【题型】证明题　【知识点】立体几何　【难度】medium
如图，在三棱锥$P-ABC$中，$AB=AC$，$D$为$BC$的中点，$P$在底面的投影$O$落在线段$AD$上。

(1) 证明：$AP\perp BC$；
(2) 若$BC=8$，$PO=4$，$AO=3$，$OD=2$，$M$在线段$AP$上，且满足平面$AMC\perp$平面$BMC$，求直线$BM$与直线$CP$夹角的余弦值。
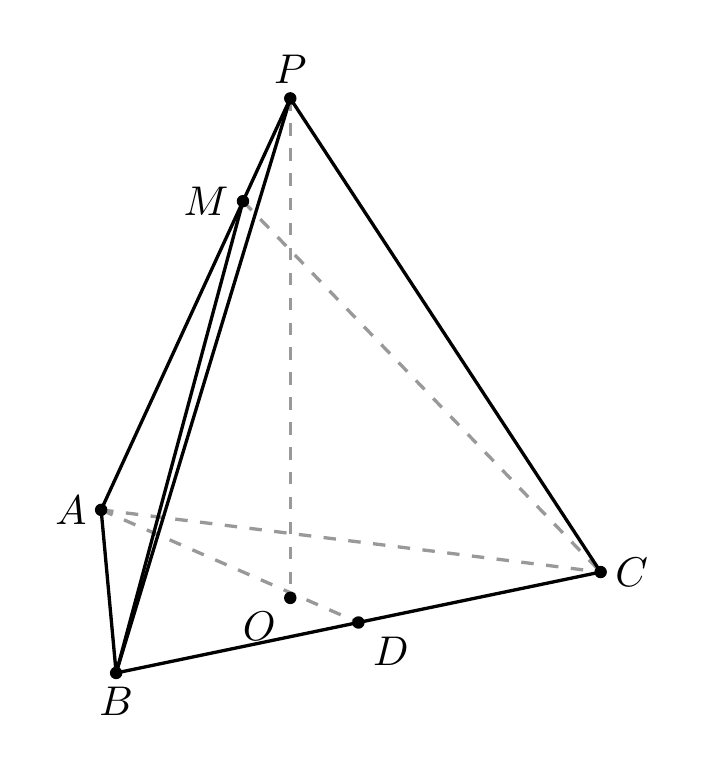
【解答】
\textbf{【解】}
(1) 因为$AB=AC$，$D$为$BC$的中点，所以$AD\perp BC$。又$PO\perp$平面$ABC$，$BC\subset$平面$ABC$，故$PO\perp BC$。
因为$PO\cap AD=O$，$PO,AD\subset$平面$APO$，于是$BC\perp$平面$APO$。又$AP\subset$平面$APO$，从而$AP\perp BC$。

---

(2) **法1：** 以$O$为坐标原点，以射线$OD$为$x$轴正半轴，射线$OP$为$z$轴正半轴建立空间直角坐标系$O-xyz$。
则$O(0,0,0)$，$A(0,-3,0)$，$B(4,2,0)$，$C(-4,2,0)$，$P(0,0,4)$。
于是$\overrightarrow{AP}=(0,3,4)$，$\overrightarrow{BC}=(-8,0,0)$。
令$\overrightarrow{AM}=\lambda\overrightarrow{AP}=(0,3\lambda,4\lambda)$，所以$M(0,3\lambda-3,4\lambda)$。又因为$\overrightarrow{AC}=(-4,5,0)$，
设面$AMC$的法向量为$\vec{m}=(x,y,z)$，所以
\[
\begin{cases}
-4x+5y=0 \\
3\lambda y+4\lambda z=0
\end{cases}
\]
所以$\vec{m}=(5,4,-3)$。
又$\overrightarrow{BC}=(-8,0,0)$，$\overrightarrow{BA}=(-4,-5,0)$，所以$\overrightarrow{BM}=\overrightarrow{BA}+\overrightarrow{AM}=(-4,3\lambda-5,4\lambda)$。
设面$BMC$的法向量为$\vec{n}=(x,y,z)$，所以
\[
\begin{cases}
8x=0 \\
-4x+(3\lambda-5)y+4\lambda z=0
\end{cases}
\]
所以$\vec{n}=(0,4\lambda,5-3\lambda)$。
根据$AMC\perp$平面$BMC$，即$\vec{m}\cdot\vec{n}=0$，所以$\lambda=\frac{3}{5}$。
所以$\overrightarrow{AM}=\frac{3}{5}\overrightarrow{AP}$，$\overrightarrow{BM}=\overrightarrow{BA}+\frac{3}{5}\overrightarrow{AP}=\left(-4,-\frac{16}{5},\frac{12}{5}\right)$，$\overrightarrow{CP}=(4,-2,4)$。
$\overrightarrow{BM}\cdot\overrightarrow{CP}=0$，所以$CP\perp BM$，得所成角为90度，余弦值为0。

---

**法2：** 几何法
作$BM\perp AP$，垂足为$M$。连$CM$，由三角形全等得$MC\perp PA$，$MC\cap MB=M$，$MC,MB\subset$平面$BMC$，
得$PA\perp$平面$BMC$，$PA\subset$平面$AMC$，从而平面$AMC\perp$平面$BMC$。

在$\text{Rt}\triangle POA$中，$PA^2=AO^2+OP^2=25$，得$AO=3$。
在$\text{Rt}\triangle ADB$中，$AB^2=AD^2+BD^2=41$，得$AB=\sqrt{41}$。
在$\text{Rt}\triangle POD$中，$PD^2=PO^2+OD^2$。
在$\text{Rt}\triangle PDB$中，$PB^2=PD^2+BD^2$，所以$PB^2=PO^2+OD^2+BD^2=36$，得$PB=6$。
又$\cos\angle BPA=\frac{PA^2+PB^2-AB^2}{2PA\cdot PB}=\frac{1}{3}$，从而$\sin\angle BPA=\frac{2\sqrt{2}}{3}$，故$BM=PB\sin\angle BPA=4\sqrt{2}$，同理$CM=4\sqrt{2}$。
因为$BM^2+CM^2=BC^2$，所以$\angle BMC=90^\circ$，所以$BM\perp MC$，$BM\perp AP$，$AP\cap MC=M$，$AP,MC\subset$平面$AMC$，所以$BM\perp$平面$AMC$。
因为$CP\subset$平面$AMC$，所以$CP\perp BM$，得所成角为90度，余弦值为0。

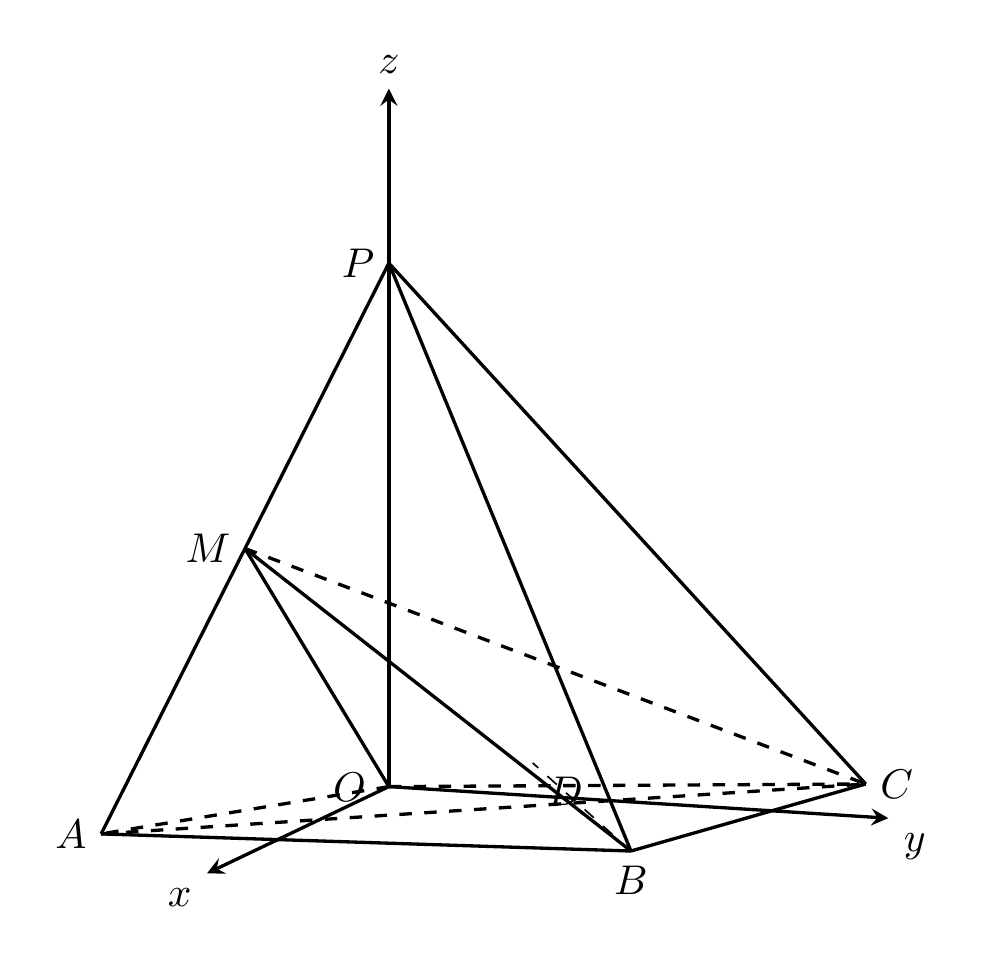